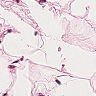
Metastatic tissue present: no